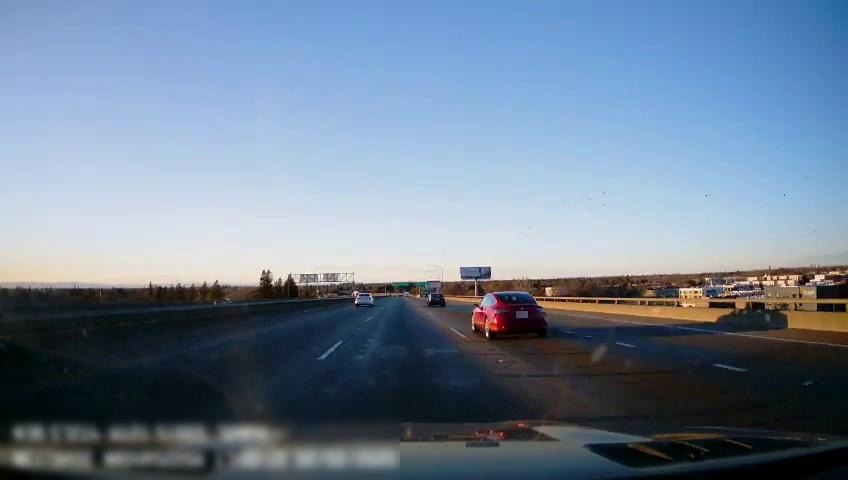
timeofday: Day
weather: Sunny
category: Drivable Space
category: Vehicles | Car
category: Vehicles | Car
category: Vehicles | Car
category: Lanes | Current Lane
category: Lanes | Current Lane
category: Lanes | Alternate Lane
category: Lanes | Alternate Lane